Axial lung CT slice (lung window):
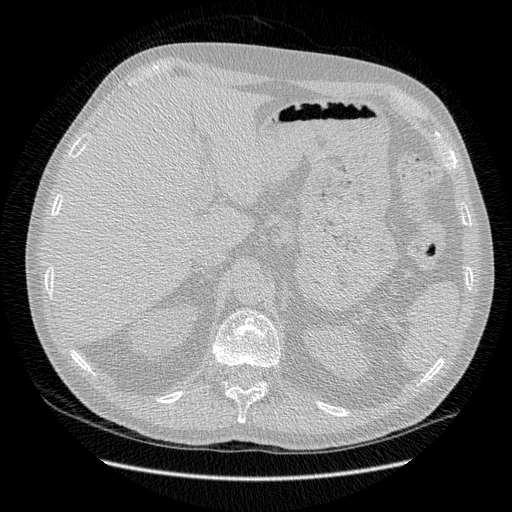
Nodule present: no